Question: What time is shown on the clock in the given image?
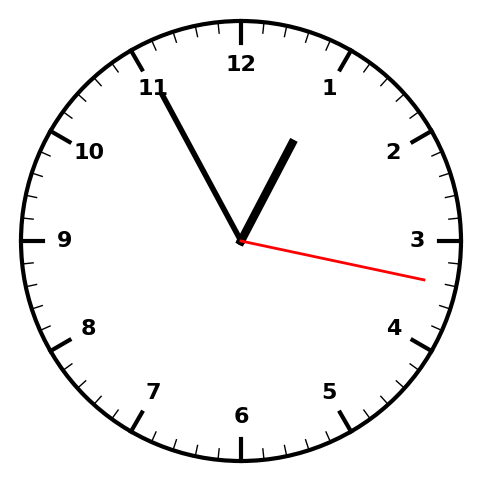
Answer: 12:55:17